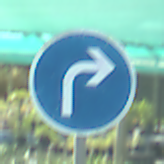
Verkehrszeichen: VorgeschriebeneFahrtrichtungRechts
Umgebung: Roofed, Special
Tageszeit: MorningAfternoon
Wetter: PartlyCloudy
Licht: Natural
Jahreszeit: NotSpecified
Kontrast: MediumContrast